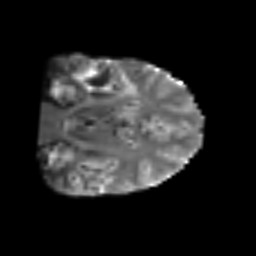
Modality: T2w
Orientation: coronal
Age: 56
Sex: male
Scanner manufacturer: siemens
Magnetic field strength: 3 T
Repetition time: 6.1 s
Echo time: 0.101 s